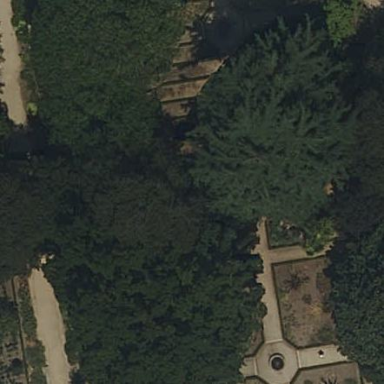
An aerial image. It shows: Beautiful garden meant for leisure and relaxation.